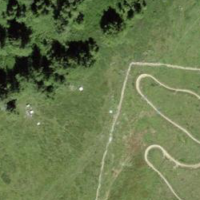
EUNIS habitat code: 23
Species observed at this site:
Arnica montana
Veronica serpyllifolia